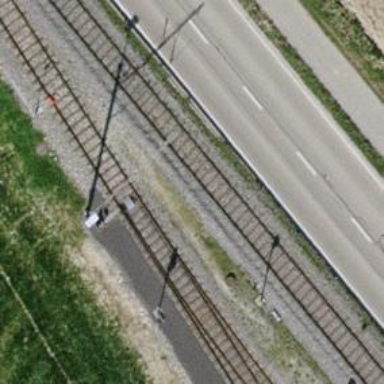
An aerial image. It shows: Railway switch.